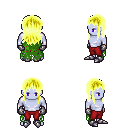
a pixel art fantasy rpg character, male body template, dark elf, purple skin, green tattered cape, red pants, gold unkempt hairstyle, metal gloves, metal boots, four views (front, back, left, right), 2x2 character sprite sheet, small pixel art, hard edges, no anti-aliasing